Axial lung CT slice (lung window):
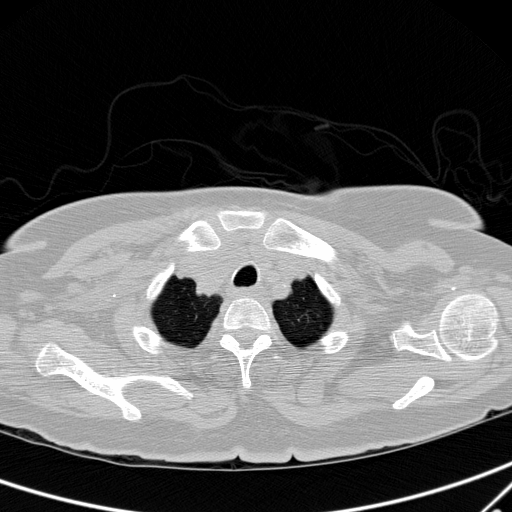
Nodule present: no